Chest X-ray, PA view. Patient: 30 years old, sex M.
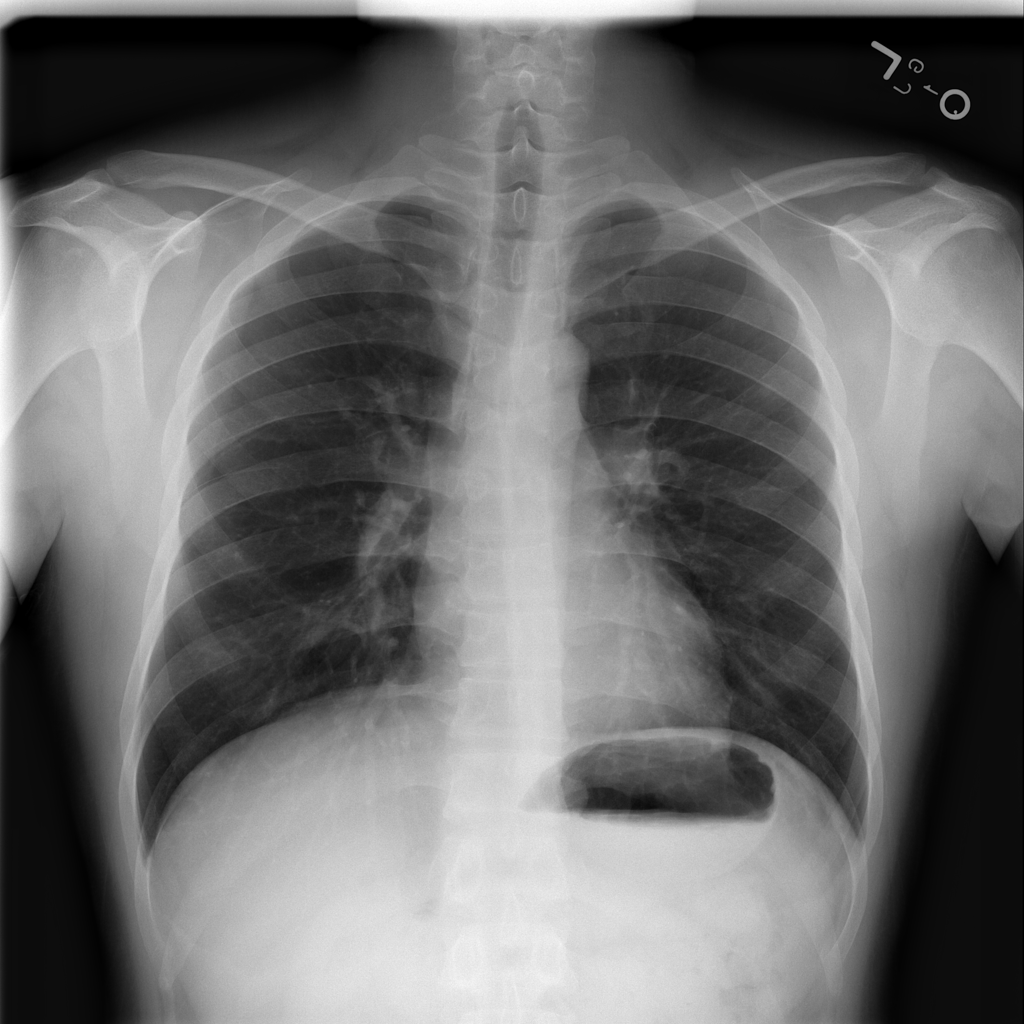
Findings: No Finding